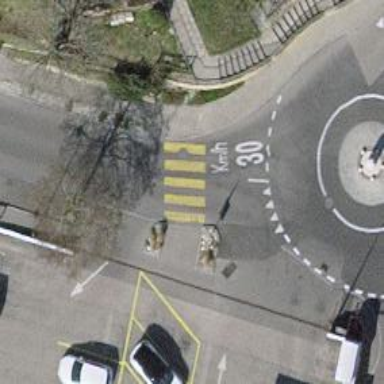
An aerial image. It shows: Zebra crossing on the road.